Question: I'm developing a decentralized(server and client) application architecture and use websockets as communication method between all servers and all clients.Multiple master servers federation.I am using crossbar on the server end and autobahn on the client.
On the documentation page in <URL> it says:
'''
A Crossbar.io node is a single instance of the Crossbar.io software
running on a single machine. This Crossbar.io node can form a cluster
or federated network by connecting to other Crossbar.io nodes on the
same, or, more often on other machines.Externally, the cluster will
behave like a single instance.
While application components connect to specific nodes or are directly
hosted by specific nodes, this is transparent from an application
point of view: application components are agnostic to how and where
they are deployed.
'''

Searching for direction on how to implement this architecture gave me no results either on the documentation pages or the web.
How is this architecture implemented?
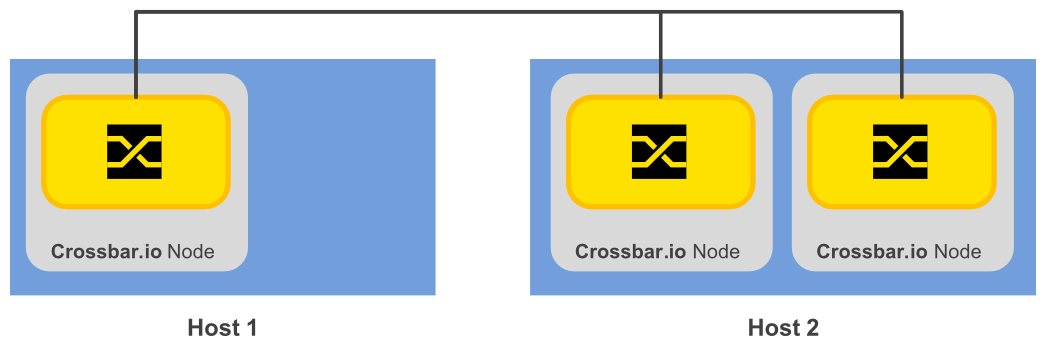
Answer: Unfortunately, this part of the architecture is something we're still working on. Currently, there is no way to cluster Crossbar.io nodes.
It is unfortunate that the architecture page currently suggests that this is already available. I've added a note at the beginning of the page which clarifies that parts of the architecture are not implemented yet (will deploy the changed version today).
Sorry for misleading you there!